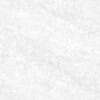
Label: change